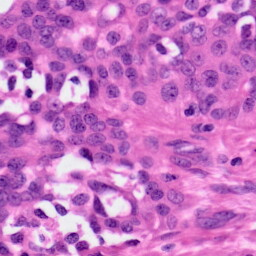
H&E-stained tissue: Ovarian